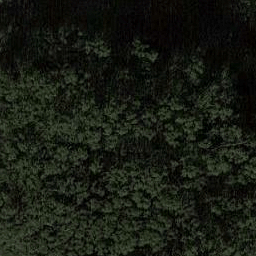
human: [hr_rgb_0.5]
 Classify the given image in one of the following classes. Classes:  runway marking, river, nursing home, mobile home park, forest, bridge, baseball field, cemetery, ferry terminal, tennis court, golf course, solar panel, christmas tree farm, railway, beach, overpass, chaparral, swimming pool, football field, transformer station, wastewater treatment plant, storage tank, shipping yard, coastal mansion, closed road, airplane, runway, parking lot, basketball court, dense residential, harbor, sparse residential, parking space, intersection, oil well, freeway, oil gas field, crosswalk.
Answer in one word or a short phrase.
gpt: forest